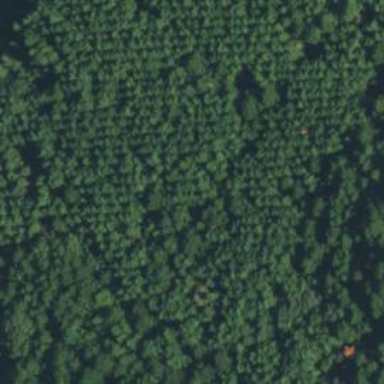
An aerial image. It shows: Forest with evergreen needle-leaved trees.